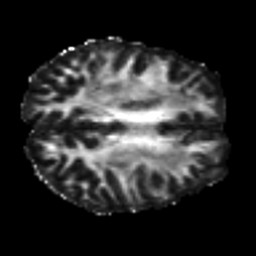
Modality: FA
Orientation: axial
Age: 21
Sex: male
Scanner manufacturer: siemens
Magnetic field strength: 3 T
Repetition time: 7 s
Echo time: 0.0926 s